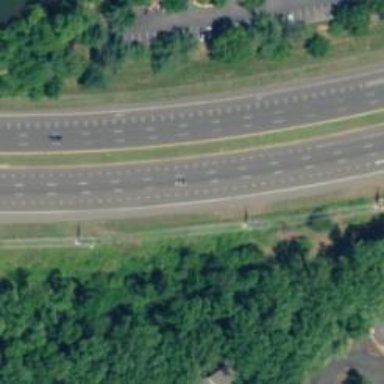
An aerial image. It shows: This image shows trunk highway that functions as expressway.